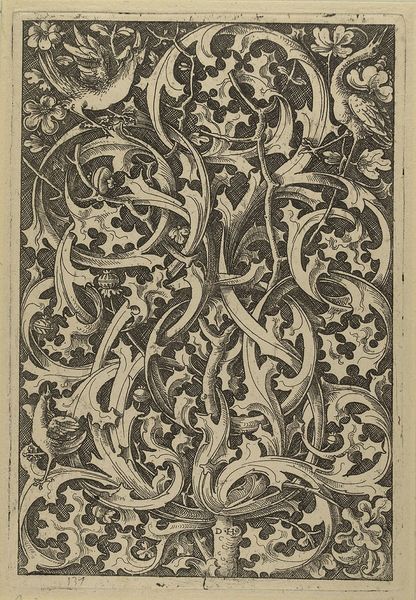
Titel: Gotische Laubwerkfüllung
Künstler: Daniel Hopfer
Standort: Hamburg
Institution: Museum für Kunst und Gewerbe Hamburg
Schlagwörter: vogel, alt, busch, renaissance, papier, grafik, graphik, fotografie, photographie, druckgraphik, druckgrafik, radierung, verschlungen, laubwerk, dornen, arabeske, rankenwerk, rankenornament, gerippt, reproduktionen, druckerzeugnisse, pflanzenornamente, vögel, ornamentstich, vorlageblätter, distelblatt